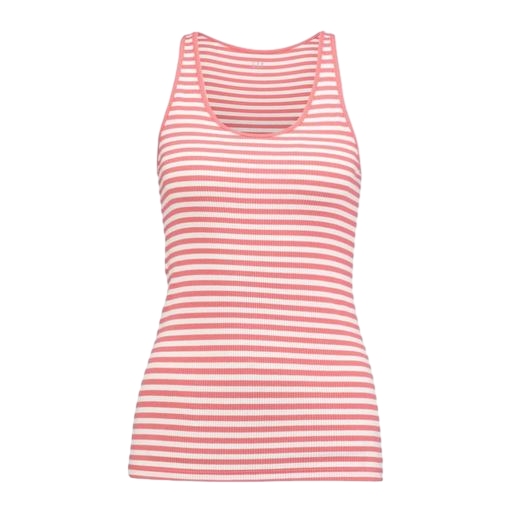
pink and white tank, pink rib tank, rib stripe tank, white background